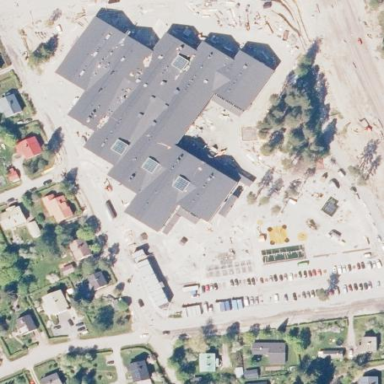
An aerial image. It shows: School building.